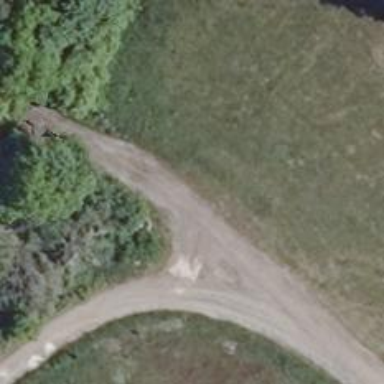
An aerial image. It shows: Track road with grade3 tracktype.